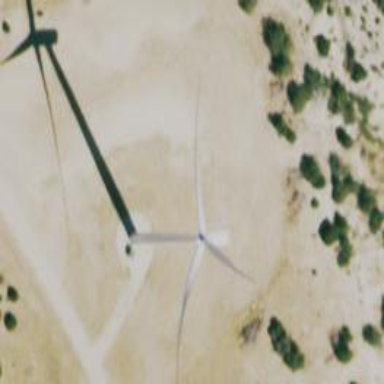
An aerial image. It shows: Wind generator with horizontal axis. The generator is wind turbine.